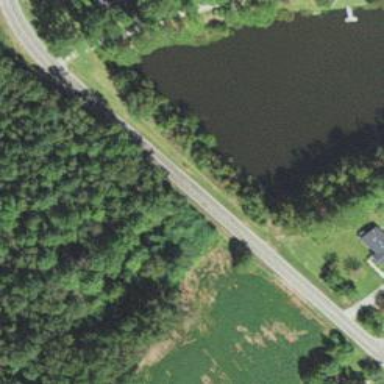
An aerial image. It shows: Culvert tunnel.